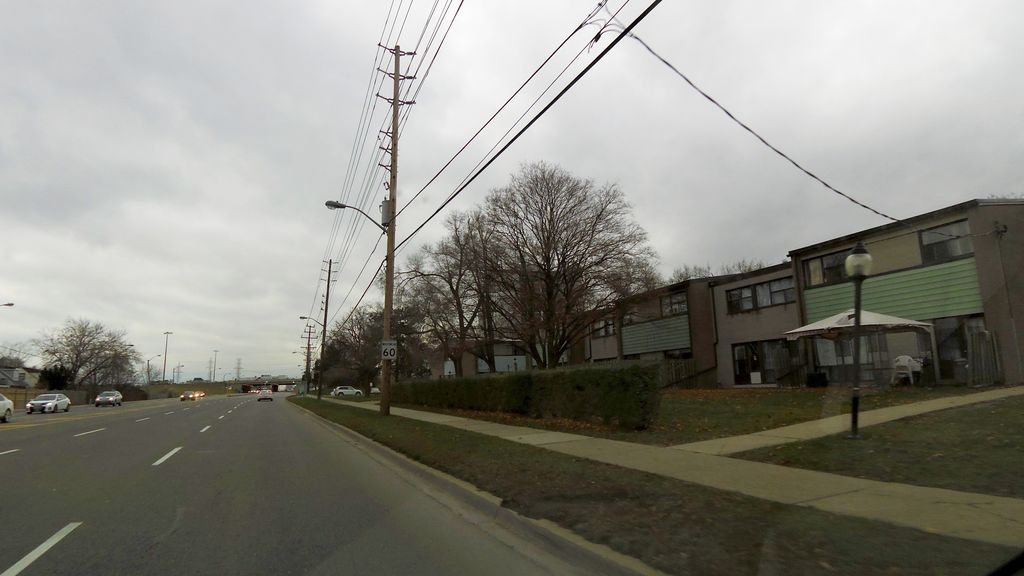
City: toronto